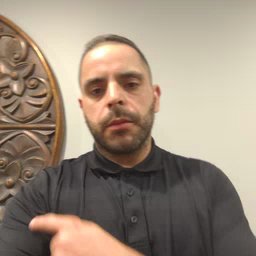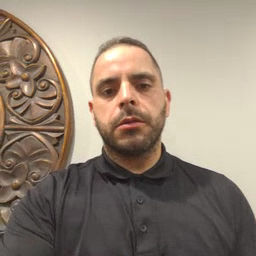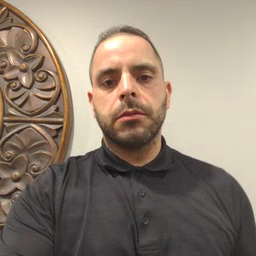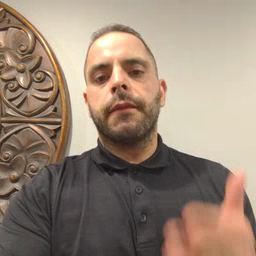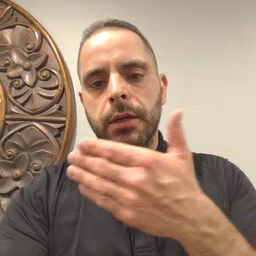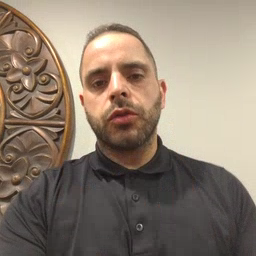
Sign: fish